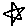
Label: star